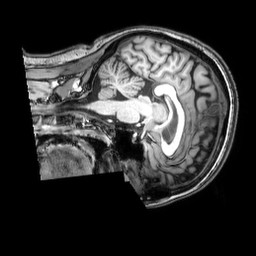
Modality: T1w
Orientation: sagittal
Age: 41
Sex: female
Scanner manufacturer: philips
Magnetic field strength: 3 T
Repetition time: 0.008113 s
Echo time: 0.003709 s